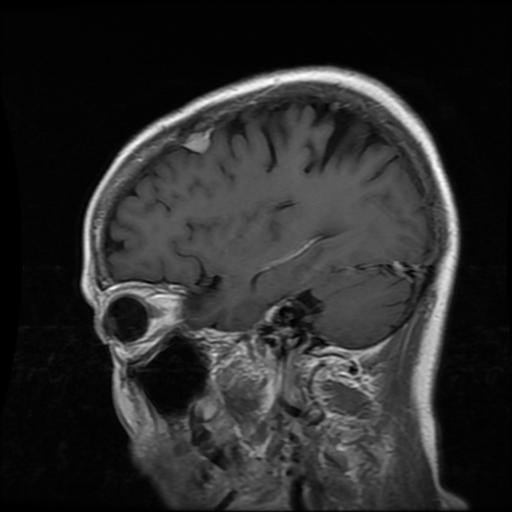
Label: meningioma